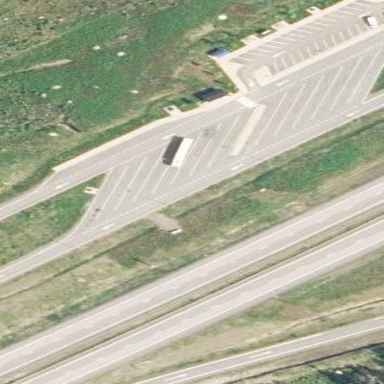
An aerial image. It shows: Parking area with asphalt surface.